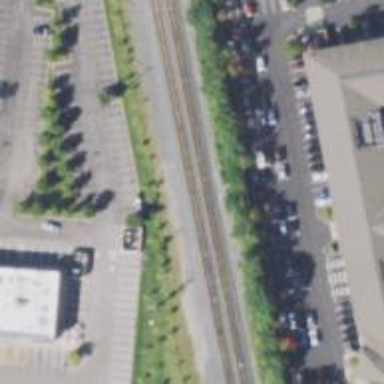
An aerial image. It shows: Railway tracks on embankment.